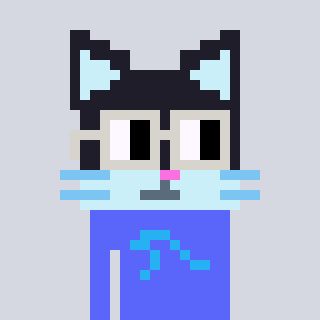
a pixel art character with square light gray glasses, a cat-shaped head and a purple-colored body on a cool background